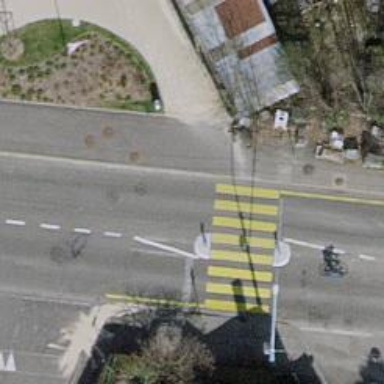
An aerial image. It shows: Uncontrolled zebra crossing with pedestrian island.